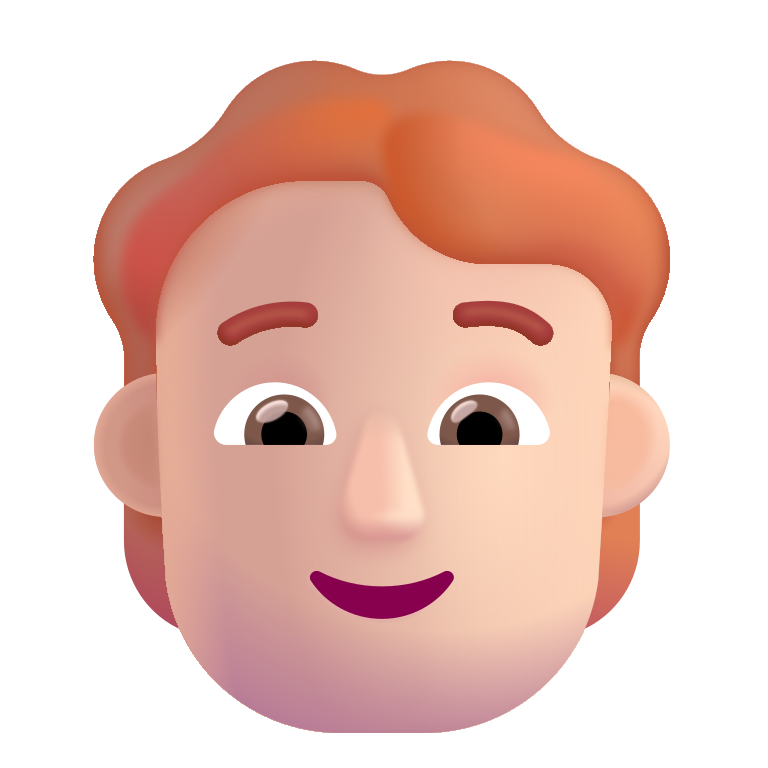
person red hair color light